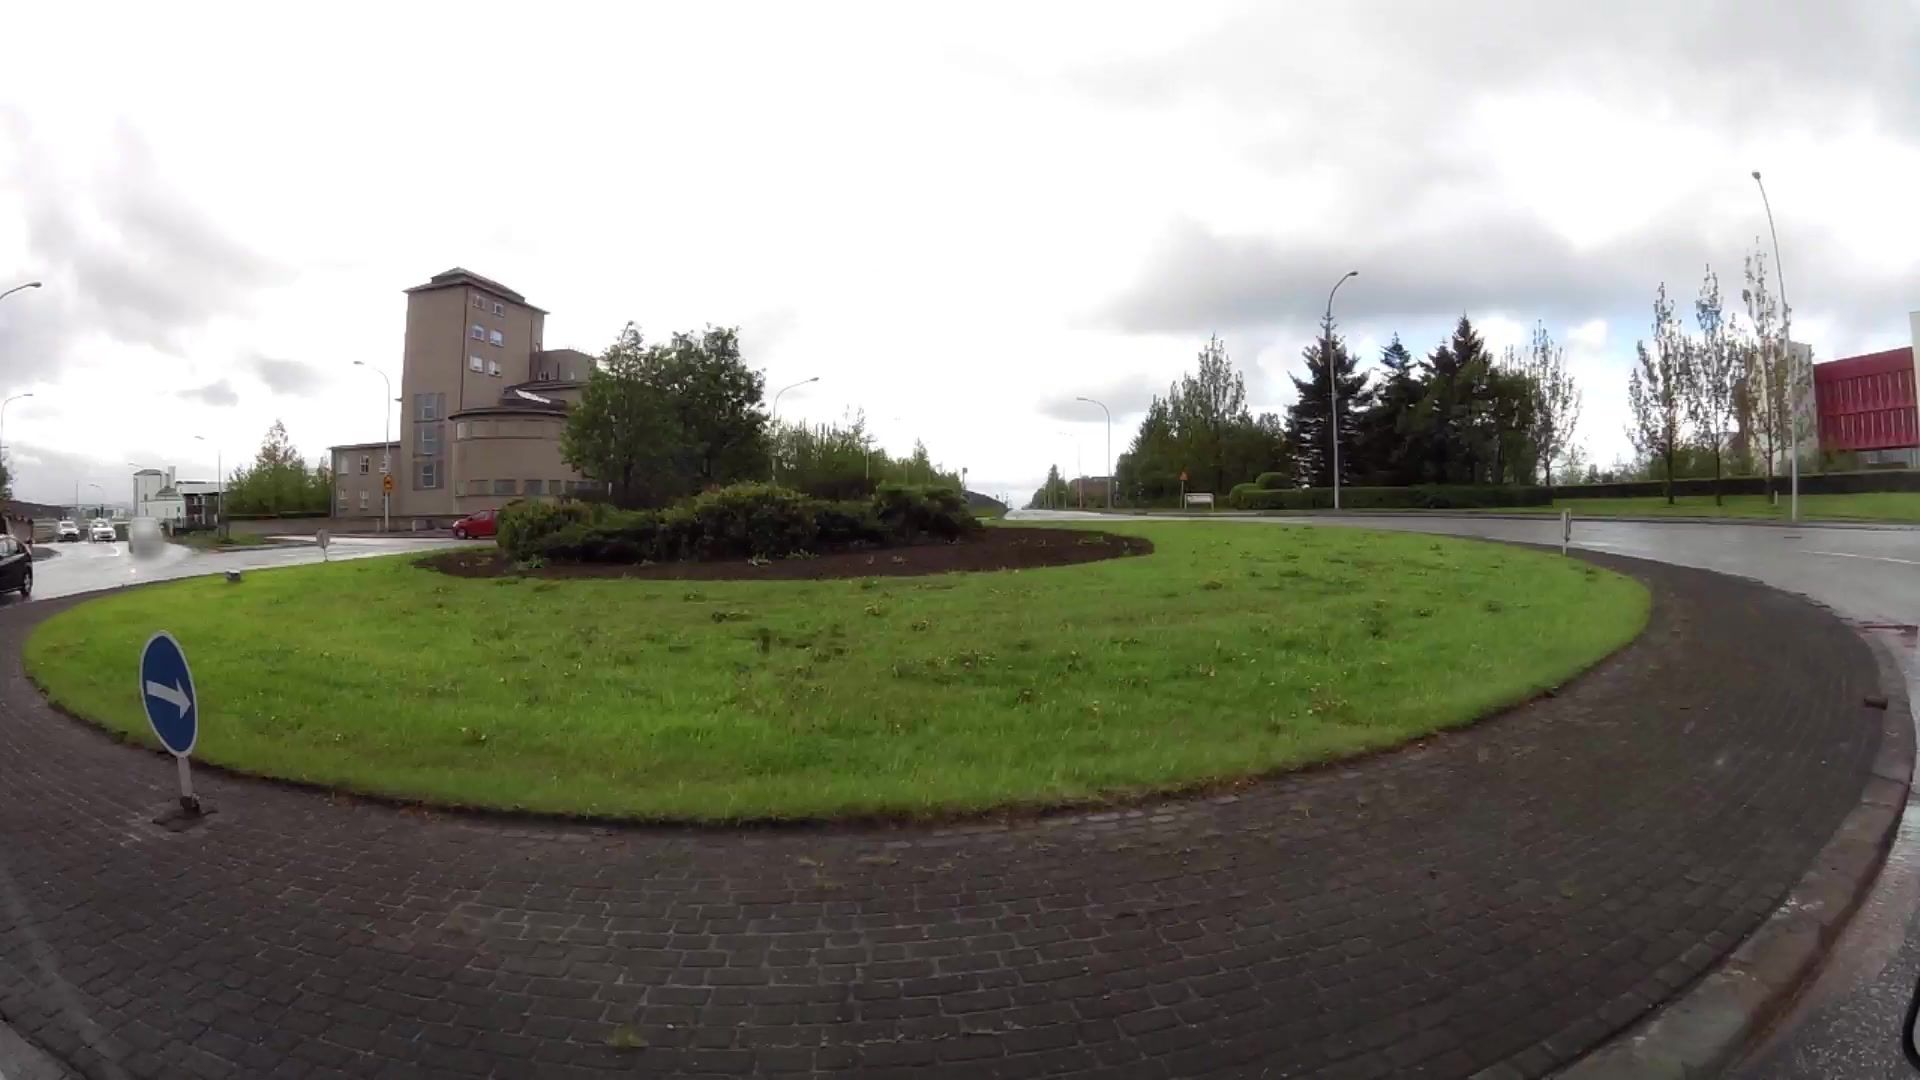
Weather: cloudy
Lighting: day
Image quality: good
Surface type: cycling surface
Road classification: tertiary
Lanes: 2
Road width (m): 3
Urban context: urban centre
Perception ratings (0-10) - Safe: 1.49, Lively: 6.61, Beautiful: 7.76, Boring: 5.13, Depressing: 1.88, Wealthy: 7.78